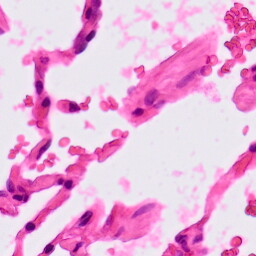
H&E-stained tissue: Lung